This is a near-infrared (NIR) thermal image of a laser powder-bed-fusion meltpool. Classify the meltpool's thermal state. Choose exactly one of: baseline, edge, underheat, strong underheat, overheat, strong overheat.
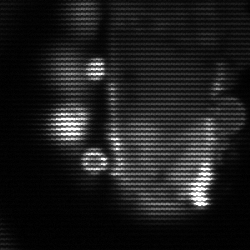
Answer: strong underheat